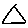
Label: triangle